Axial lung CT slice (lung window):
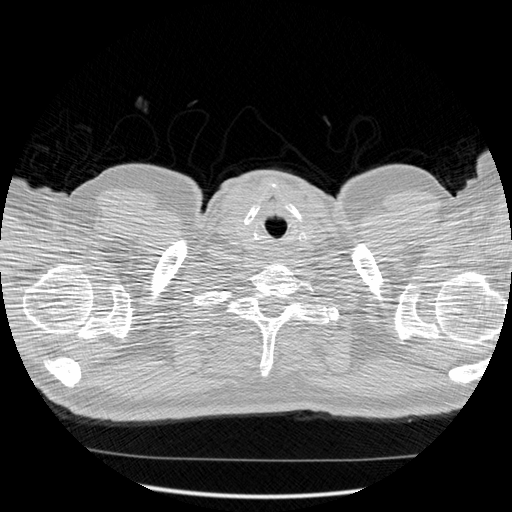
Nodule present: no